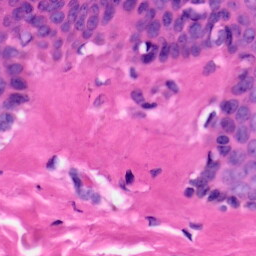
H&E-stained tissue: Skin